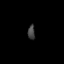
Tissue: prostate
Cell type: Endothelial cells
Senescence score: 0.746
Nuclear area (px): 100
Mean DAPI intensity: 65.31